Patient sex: M
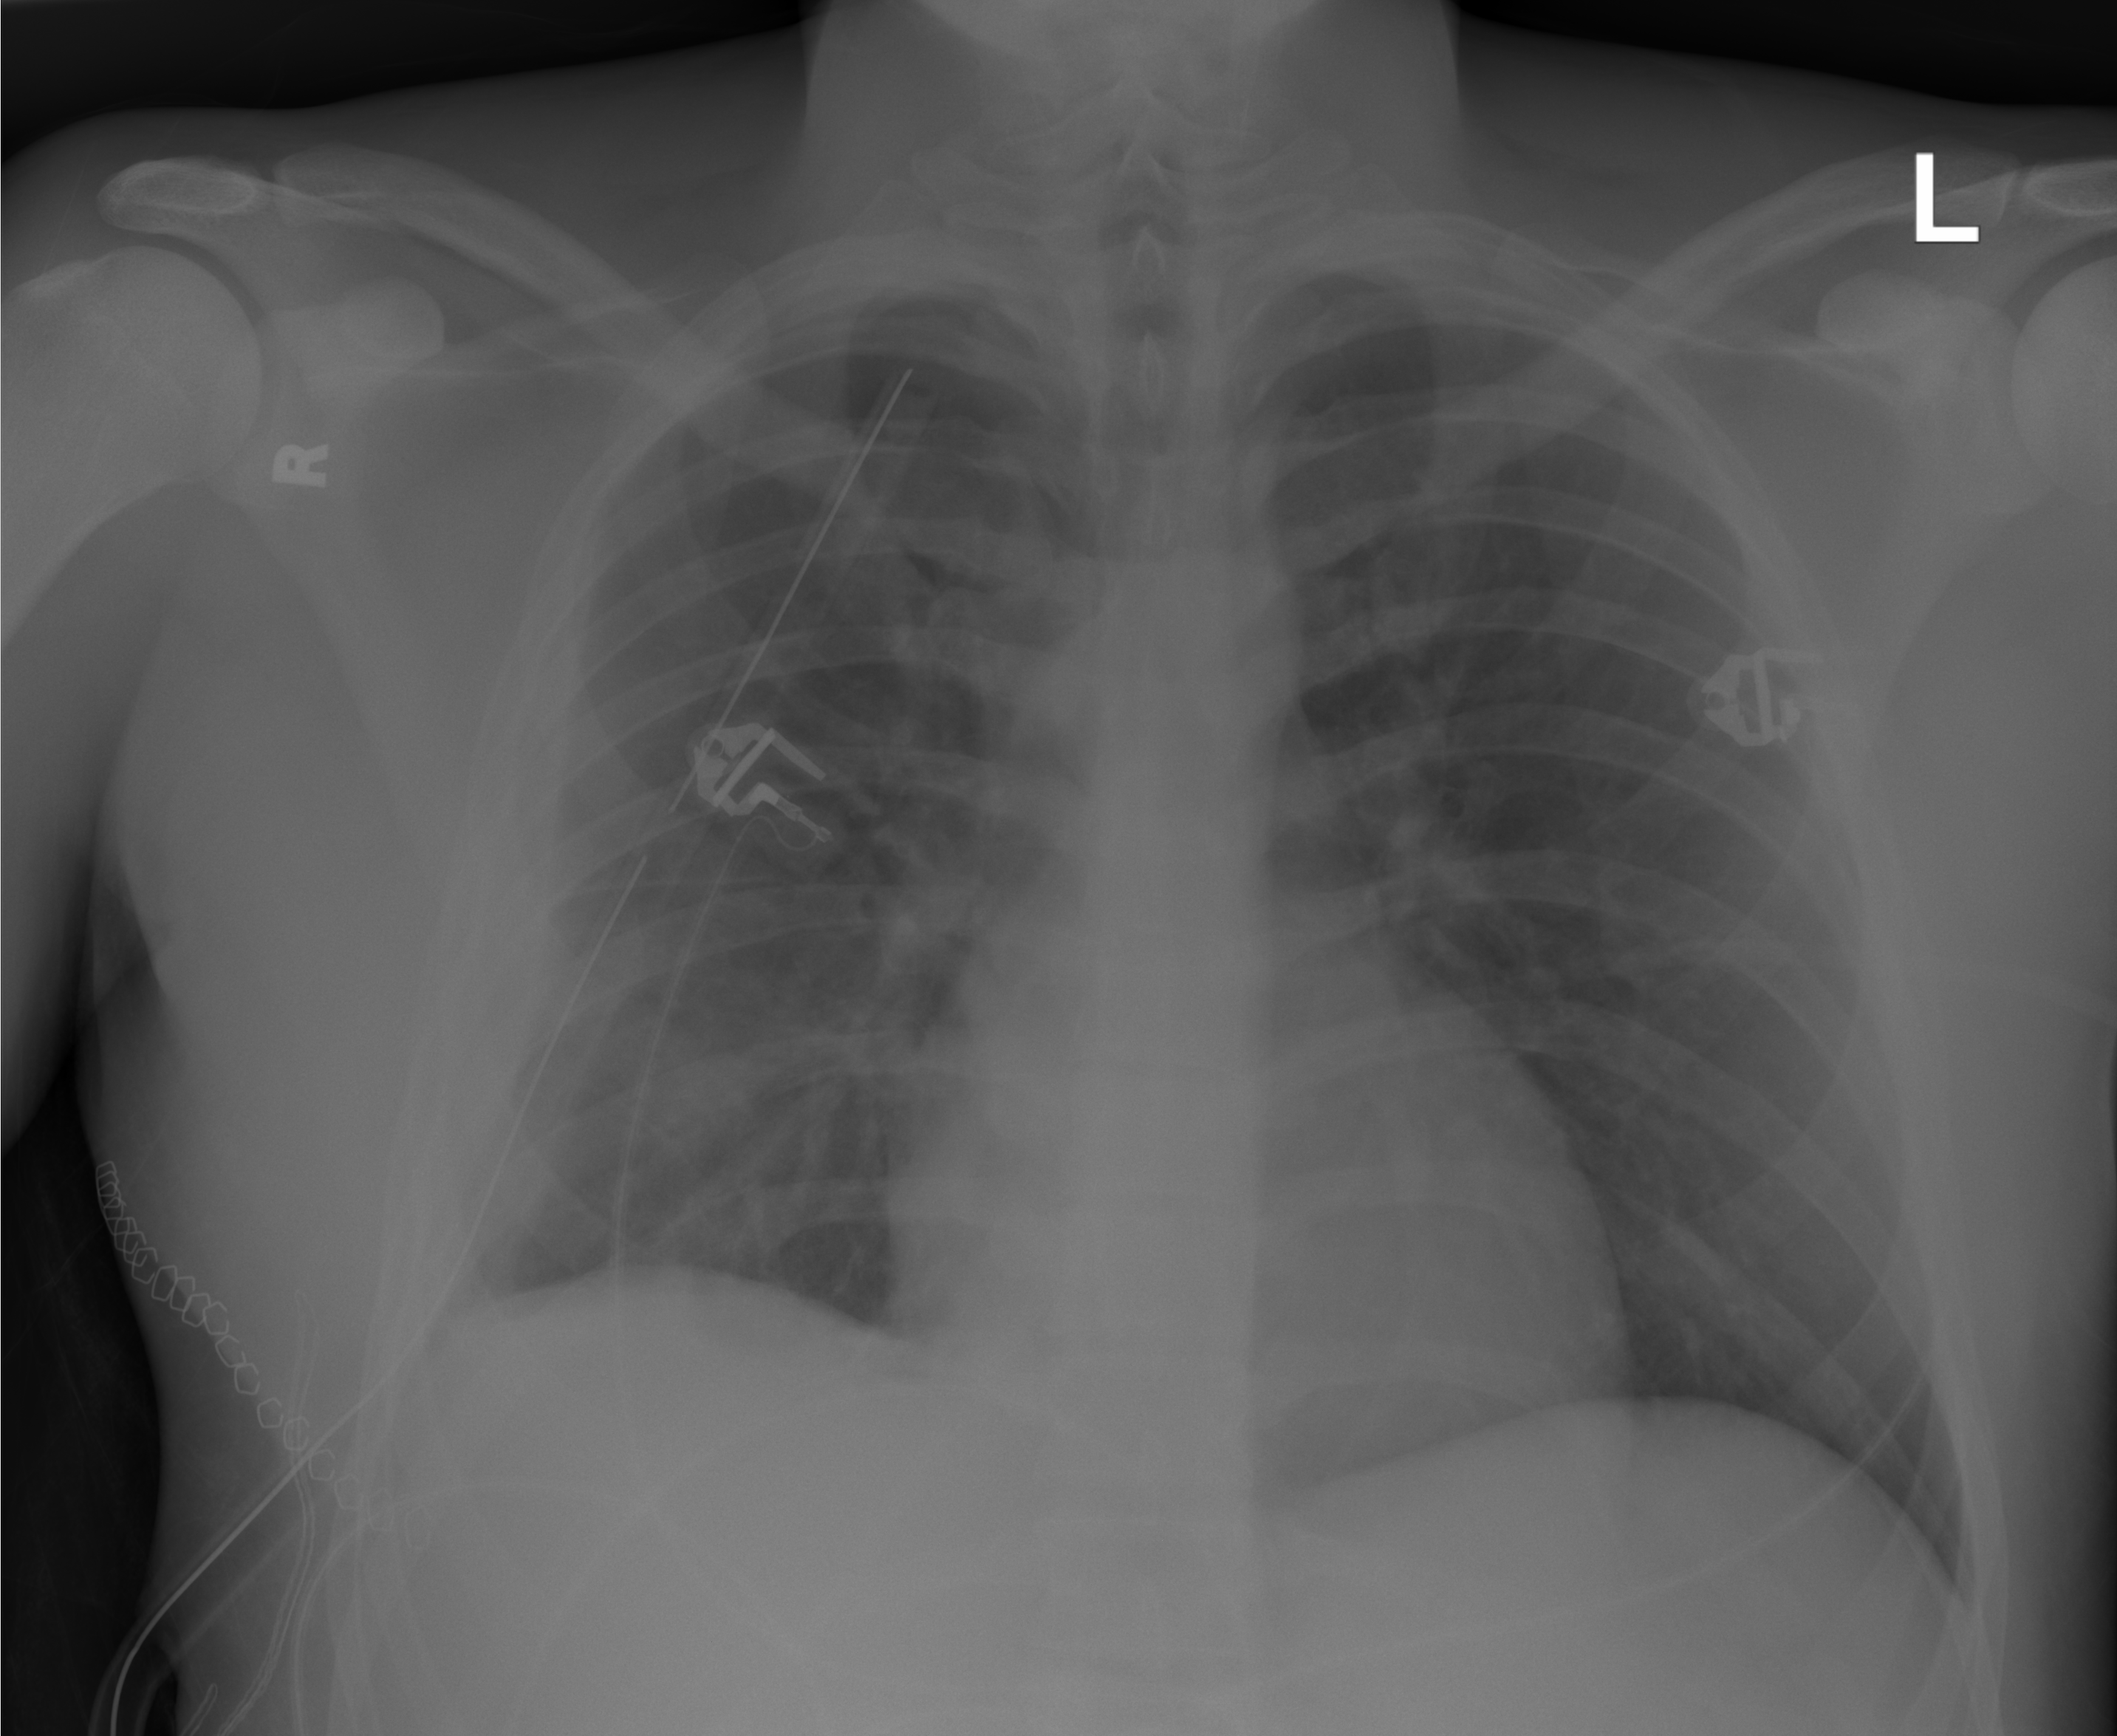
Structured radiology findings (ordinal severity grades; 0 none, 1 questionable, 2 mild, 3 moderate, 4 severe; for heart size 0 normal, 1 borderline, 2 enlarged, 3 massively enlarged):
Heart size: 0
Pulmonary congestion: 0
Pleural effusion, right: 2
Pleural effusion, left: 0
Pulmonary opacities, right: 0
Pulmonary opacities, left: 0
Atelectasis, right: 2
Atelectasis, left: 0